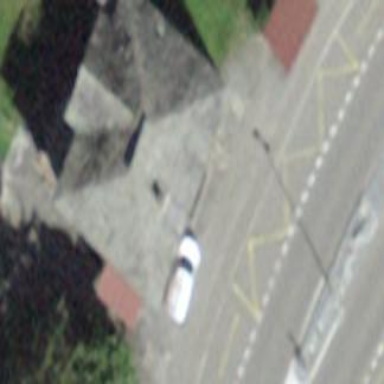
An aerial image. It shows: Detached building.